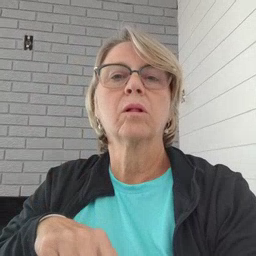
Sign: uncle